Question: My app creates a list of 20 Buttons that are placed on mainpage.xaml:
'''
private List<Button> CreateList()
{
for (int i = 0; i <= 19; i++)
{
string name = string.Format("button{0}", i+1);
Button buttt = new Button();
buttt.Name = name;
buttt.Content = i + 1;
buttt.Height = 72;
buttt.HorizontalAlignment = HorizontalAlignment.Left;
buttt.VerticalAlignment = VerticalAlignment.Top;
buttt.Width = 88;
buttt.Click += new RoutedEventHandler(this.button_Click);
GameGrid.Children.Add(buttt);
myList.Insert(i, buttt);
}
'''
Now if I try to shuffle this list, it seems to lose its connection to the actual buttons on the page.
'''
private void Shuffle(List<Button> list)
{
//list[1].Content = "DING!";
Random rand = new Random();
int n = list.Count;
while (n > 1)
{
n--;
int k = rand.Next(n + 1);
Button value = list[k];
list[k] = list[n];
list[n] = value;
}
}
'''
Note that if i un-comment '//list[1].Content = "DING!";' and comment out the rest of this method the button's content IS changed on the screen. So I'd assume the link is broken during the shuffle.
So my problem is that when I run this code, the buttons are displayed but are still in order from 1 to 20, instead of being shuffled randomly like I've intended.
Thanks for the help!
'''
private List<Button> CreateList(List<Marginz> myMargin)
{
for (int i = 0; i <= 19; i++)
{
string name = string.Format("button{0}", i+1);
Button buttt = new Button();
buttt.Name = name;
buttt.Content = i + 1;
buttt.Height = 72;
buttt.HorizontalAlignment = HorizontalAlignment.Left;
buttt.VerticalAlignment = VerticalAlignment.Top;
buttt.Width = 88;
buttt.Click += new RoutedEventHandler(this.button_Click);
Thickness myThickness = new Thickness();
myThickness.Left = myMargin[i].left;
myThickness.Top = myMargin[i].top;
myThickness.Right = myMargin[i].right;
myThickness.Bottom = myMargin[1].bottom;
buttt.Margin = myThickness;
//GameGrid.Children.Add(buttt);
myList.Insert(i, buttt);
}
return myList;
}
'''
And here is where it's called:
'''
private void EasyButton_Click(object sender, RoutedEventArgs e)
{
DifficultyCanvas.Visibility = System.Windows.Visibility.Collapsed;
ReadyCanvas.Visibility = System.Windows.Visibility.Visible;
//set difficulty attributes
difficulty = "Easy";
var myMarg = CreateMarginList(marg);
var buttons = CreateList(myMarg);
Shuffle(buttons);
foreach (var button in buttons)
{
GameGrid.Children.Add(button);
}
}
'''
About the Margins. I've created a class called Marginz:
'''
public class Marginz
{
public Marginz()
{
//Constructor
}
public int left { get; set; }
public int top { get; set; }
public int right { get; set; }
public int bottom { get; set; }
}
'''
"marg" is a List of this type:
'''
List<Marginz> marg = new List<Marginz>(20);
'''
And CreateMarginList() does this:
'''
public List<Marginz> CreateMarginList(List<Marginz> myMarg)
{
Marginz one = new Marginz();
one.left = 28;
one.top = 186;
one.right = 0;
one.bottom = 0;
myMarg.Insert(0, one);
Marginz two = new Marginz();
two.left = 133;
two.top = 186;
two.right = 0;
two.bottom = 0;
myMarg.Insert(1, two);
'''
etc all the way to twenty. Then 'return myMarg;'
So every Button has a unique margin placing it in the Grid.

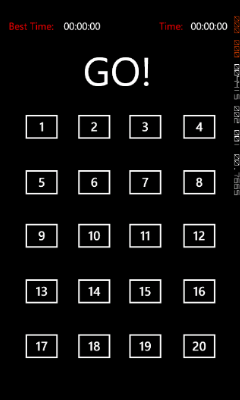
Answer: Your logic is flawed. You're putting the buttons in a grid, and positioning them with the margin. Since you're using the margin to position them, their position won't change no matter in which order you add them to the grid.
A few ways to do what you're trying to do:
- - - Use the grid as it's intended to be: create some rows, and assign each button to a row'''
<Grid>
<Grid.RowDefinitions>
<Grid.RowDefinition />
<Grid.RowDefinition />
<Grid.RowDefinition />
etc...
</Grid.RowDefinitions>
<Grid>
'''
Then in the code behind, set the row of each button:'''
Grid.SetRow(myButton, 1);
'''